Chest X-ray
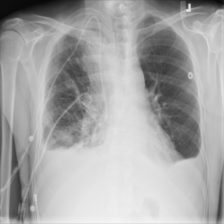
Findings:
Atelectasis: negative
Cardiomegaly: negative
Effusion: positive
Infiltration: negative
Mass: negative
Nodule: negative
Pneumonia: negative
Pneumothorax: negative
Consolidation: negative
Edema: negative
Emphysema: negative
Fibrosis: negative
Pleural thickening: negative
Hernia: negative